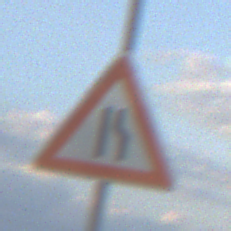
Verkehrszeichen: EinseitigVerengteFahrbahnRechts
Umgebung: Outdoor, Nature
Tageszeit: SunriseSunset
Wetter: PartlyCloudy
Licht: Natural
Jahreszeit: NotSpecified
Kontrast: LowContrast